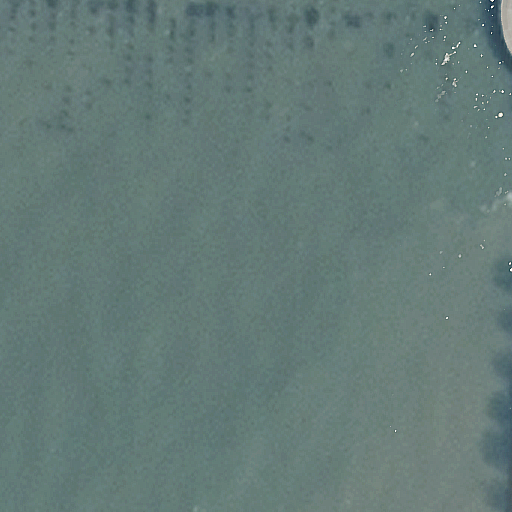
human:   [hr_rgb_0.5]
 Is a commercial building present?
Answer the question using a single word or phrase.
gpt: no

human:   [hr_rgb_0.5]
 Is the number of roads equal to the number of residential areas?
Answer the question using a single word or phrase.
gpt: no

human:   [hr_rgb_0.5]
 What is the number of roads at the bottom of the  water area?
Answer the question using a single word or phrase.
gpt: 0

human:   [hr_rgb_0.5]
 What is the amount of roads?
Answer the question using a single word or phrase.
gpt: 1

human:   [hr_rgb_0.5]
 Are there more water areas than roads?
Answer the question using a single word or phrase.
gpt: no

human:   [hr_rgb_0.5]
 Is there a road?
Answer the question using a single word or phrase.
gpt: yes

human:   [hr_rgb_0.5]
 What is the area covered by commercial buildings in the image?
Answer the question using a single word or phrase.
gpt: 0m2

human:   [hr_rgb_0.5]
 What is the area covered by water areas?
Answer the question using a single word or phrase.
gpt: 10614m2

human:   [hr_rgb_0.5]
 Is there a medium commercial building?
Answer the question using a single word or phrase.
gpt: no

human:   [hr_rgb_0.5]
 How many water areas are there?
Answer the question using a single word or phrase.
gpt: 1

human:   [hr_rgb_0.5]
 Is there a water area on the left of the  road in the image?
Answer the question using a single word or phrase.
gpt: no

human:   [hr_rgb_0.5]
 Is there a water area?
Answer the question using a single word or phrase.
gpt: yes

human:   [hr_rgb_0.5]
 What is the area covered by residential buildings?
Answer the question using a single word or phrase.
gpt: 0m2

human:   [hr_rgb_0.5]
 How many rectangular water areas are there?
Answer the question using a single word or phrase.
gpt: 1

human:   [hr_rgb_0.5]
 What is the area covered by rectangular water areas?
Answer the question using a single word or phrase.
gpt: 10614m2

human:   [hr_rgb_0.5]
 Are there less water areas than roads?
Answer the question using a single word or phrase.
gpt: no

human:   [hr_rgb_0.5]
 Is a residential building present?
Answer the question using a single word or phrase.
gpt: no

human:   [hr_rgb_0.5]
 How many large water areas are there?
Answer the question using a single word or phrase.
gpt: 1

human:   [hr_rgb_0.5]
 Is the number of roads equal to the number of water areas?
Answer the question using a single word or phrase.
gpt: yes

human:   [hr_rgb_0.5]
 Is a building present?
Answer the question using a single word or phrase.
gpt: no

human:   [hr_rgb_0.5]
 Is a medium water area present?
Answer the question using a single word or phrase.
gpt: no

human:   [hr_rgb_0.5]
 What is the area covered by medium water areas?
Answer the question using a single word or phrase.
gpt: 0m2

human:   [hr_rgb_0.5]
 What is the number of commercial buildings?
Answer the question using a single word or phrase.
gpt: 0

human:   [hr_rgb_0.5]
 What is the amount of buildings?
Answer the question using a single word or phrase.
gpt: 0

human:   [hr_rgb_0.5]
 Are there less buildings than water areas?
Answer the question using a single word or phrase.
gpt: yes

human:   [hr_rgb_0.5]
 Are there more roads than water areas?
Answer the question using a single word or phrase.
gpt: no

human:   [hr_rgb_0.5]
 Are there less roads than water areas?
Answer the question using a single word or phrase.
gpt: no

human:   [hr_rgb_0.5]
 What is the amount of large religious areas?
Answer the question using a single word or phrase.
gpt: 0

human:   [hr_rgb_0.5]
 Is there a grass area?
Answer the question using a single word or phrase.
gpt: no

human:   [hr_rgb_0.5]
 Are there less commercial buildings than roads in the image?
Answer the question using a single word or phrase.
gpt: yes

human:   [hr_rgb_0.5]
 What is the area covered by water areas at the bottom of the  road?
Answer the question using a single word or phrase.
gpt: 0m2

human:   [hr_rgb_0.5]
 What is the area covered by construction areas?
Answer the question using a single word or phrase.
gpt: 0m2

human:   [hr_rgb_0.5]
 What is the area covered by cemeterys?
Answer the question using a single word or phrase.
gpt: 0m2

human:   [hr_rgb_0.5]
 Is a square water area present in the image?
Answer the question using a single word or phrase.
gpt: no

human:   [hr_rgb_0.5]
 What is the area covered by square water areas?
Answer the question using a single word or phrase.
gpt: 0m2

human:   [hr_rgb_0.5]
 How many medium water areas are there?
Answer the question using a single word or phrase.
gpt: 0

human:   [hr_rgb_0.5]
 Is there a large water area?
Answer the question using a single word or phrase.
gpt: yes

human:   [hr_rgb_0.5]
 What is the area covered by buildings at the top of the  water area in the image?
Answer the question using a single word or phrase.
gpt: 0m2

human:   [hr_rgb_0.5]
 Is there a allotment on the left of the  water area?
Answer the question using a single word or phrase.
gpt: no

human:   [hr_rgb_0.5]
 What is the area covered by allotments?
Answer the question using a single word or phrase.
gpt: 0m2

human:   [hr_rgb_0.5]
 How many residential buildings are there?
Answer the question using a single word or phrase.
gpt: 0

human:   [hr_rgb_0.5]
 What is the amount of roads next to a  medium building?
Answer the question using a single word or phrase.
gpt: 0

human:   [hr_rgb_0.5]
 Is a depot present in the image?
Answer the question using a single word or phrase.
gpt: no

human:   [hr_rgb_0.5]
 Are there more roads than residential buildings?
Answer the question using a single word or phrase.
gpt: yes

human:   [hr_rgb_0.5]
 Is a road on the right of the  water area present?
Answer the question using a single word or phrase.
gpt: yes

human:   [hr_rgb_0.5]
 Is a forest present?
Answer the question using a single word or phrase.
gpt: no

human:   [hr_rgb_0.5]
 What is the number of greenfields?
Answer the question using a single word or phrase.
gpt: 0

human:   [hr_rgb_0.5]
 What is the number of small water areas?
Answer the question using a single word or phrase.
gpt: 0

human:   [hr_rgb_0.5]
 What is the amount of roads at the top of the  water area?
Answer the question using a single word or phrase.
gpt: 1

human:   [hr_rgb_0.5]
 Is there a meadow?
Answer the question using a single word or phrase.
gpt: no

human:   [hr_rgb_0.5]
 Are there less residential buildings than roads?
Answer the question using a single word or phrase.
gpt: yes

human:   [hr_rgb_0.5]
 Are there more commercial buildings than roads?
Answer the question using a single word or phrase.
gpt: no

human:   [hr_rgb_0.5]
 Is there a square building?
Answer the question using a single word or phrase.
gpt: no

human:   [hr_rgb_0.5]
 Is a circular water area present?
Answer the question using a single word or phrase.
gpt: no

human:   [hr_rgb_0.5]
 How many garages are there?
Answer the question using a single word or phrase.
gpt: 0

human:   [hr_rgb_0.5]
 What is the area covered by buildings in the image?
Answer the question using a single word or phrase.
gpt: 0m2

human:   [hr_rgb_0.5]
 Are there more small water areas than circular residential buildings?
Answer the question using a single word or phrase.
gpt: no

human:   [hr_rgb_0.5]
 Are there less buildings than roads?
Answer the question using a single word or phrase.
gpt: yes

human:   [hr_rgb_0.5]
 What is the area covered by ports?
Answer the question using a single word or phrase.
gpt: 0m2

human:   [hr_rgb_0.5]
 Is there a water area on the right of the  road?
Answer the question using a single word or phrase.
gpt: no

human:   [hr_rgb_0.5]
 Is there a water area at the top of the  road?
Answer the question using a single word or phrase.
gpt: no

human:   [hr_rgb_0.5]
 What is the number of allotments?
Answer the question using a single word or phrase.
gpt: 0

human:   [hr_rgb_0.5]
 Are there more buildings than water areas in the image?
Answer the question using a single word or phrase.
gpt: no

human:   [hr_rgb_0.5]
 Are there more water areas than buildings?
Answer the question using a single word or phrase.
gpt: yes